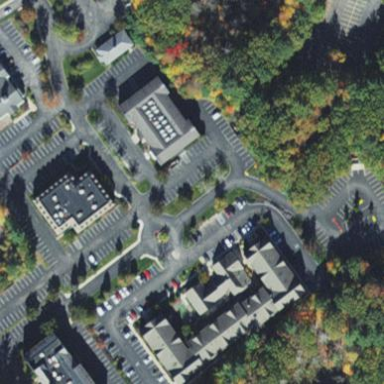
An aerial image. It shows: Retail area.